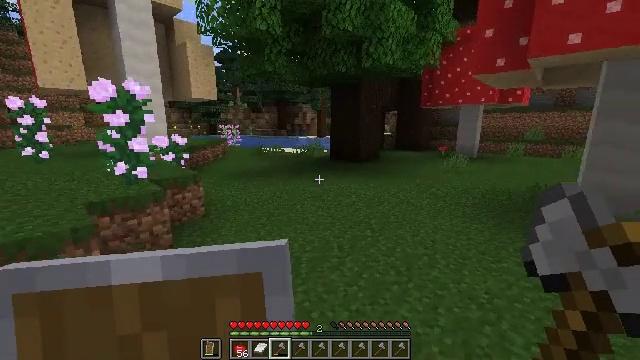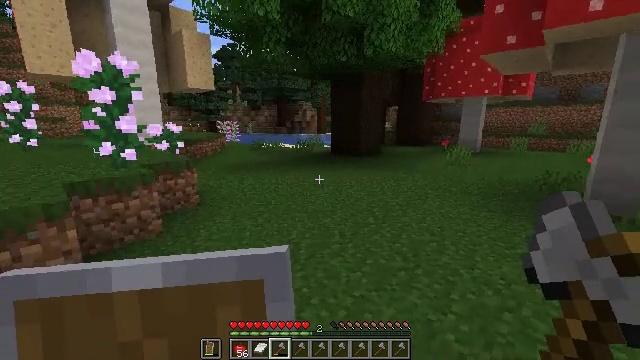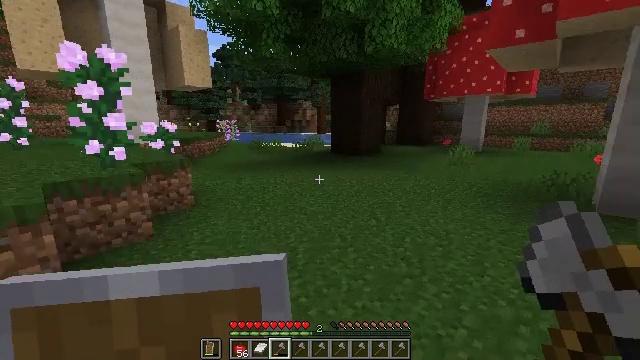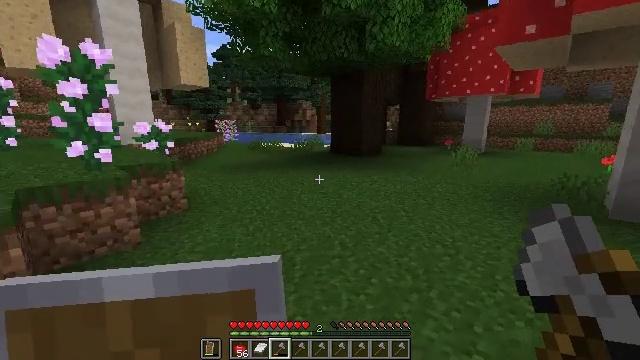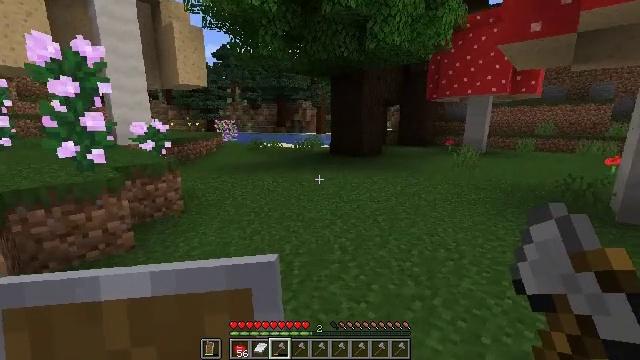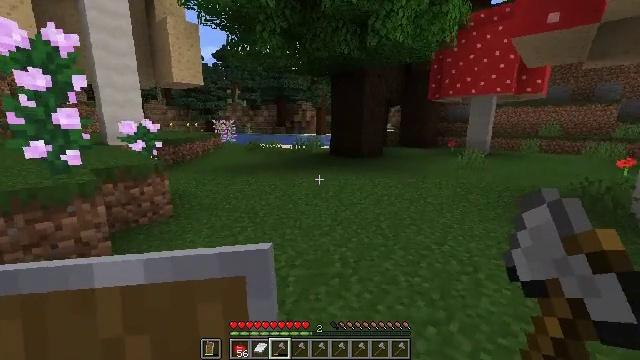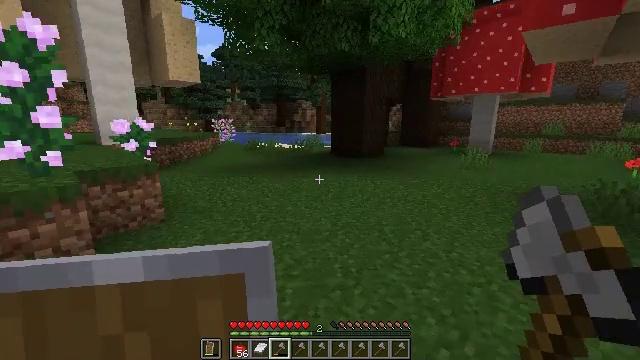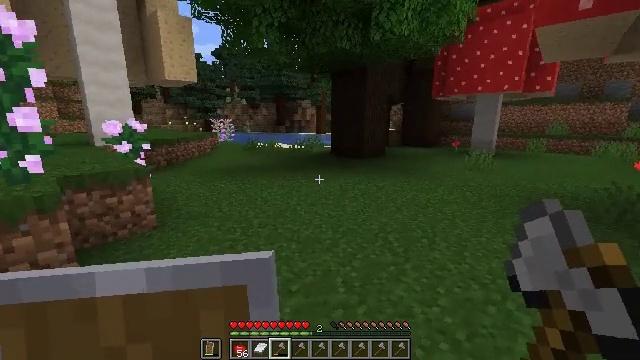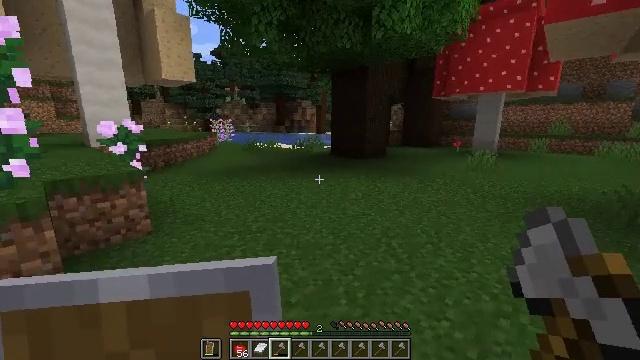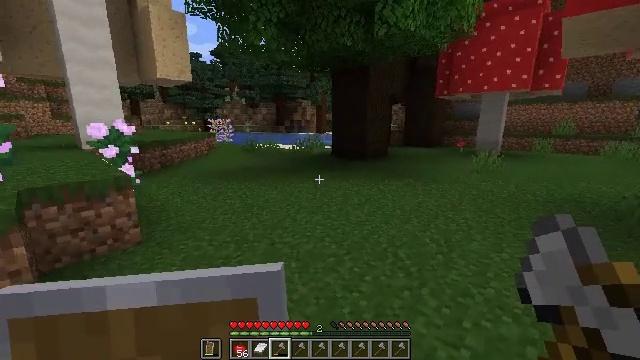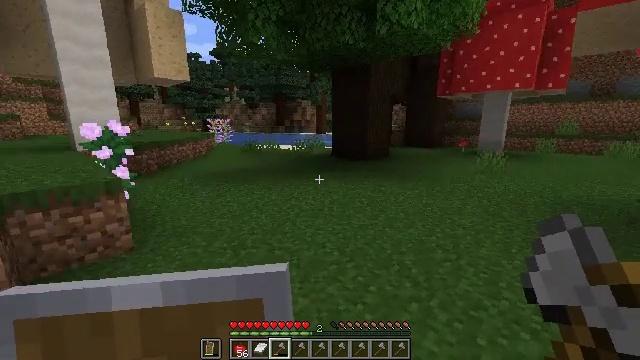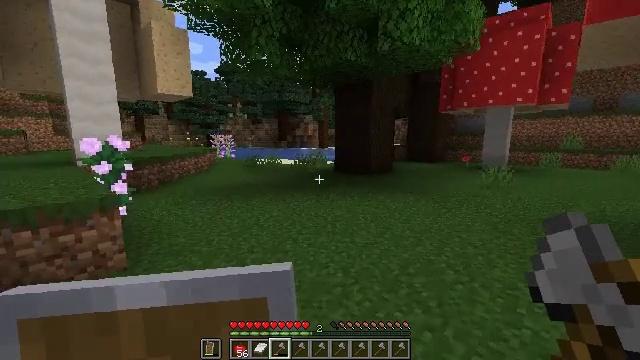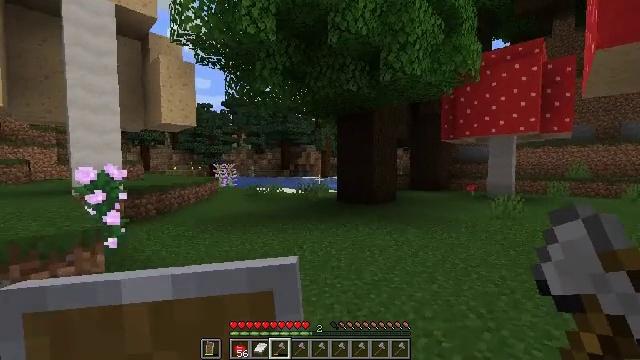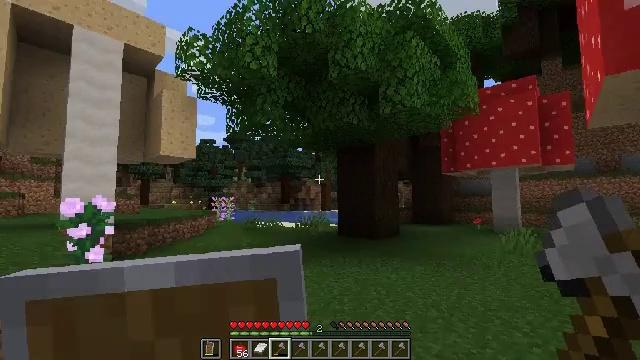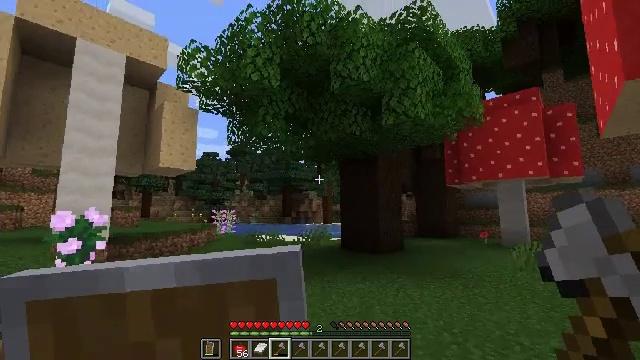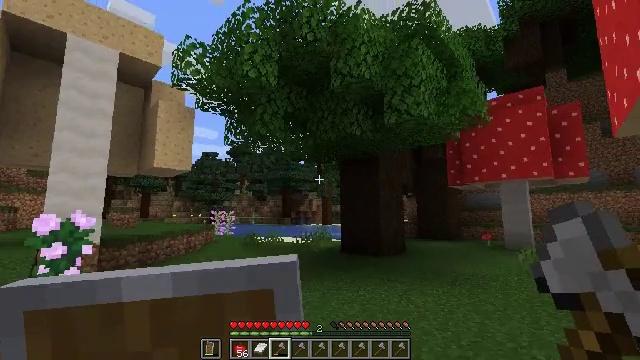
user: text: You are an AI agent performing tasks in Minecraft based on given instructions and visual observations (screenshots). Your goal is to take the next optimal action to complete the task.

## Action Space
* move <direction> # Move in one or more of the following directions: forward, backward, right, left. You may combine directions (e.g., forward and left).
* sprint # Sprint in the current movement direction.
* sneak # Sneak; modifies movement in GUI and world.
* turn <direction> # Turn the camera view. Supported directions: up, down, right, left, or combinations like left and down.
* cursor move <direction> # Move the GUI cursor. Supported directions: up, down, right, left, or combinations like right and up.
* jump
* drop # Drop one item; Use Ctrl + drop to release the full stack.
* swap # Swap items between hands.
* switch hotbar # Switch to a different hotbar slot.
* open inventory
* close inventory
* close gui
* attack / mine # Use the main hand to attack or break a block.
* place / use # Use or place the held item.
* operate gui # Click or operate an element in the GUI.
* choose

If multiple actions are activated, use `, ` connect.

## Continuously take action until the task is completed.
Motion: motion action
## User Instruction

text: Gather dark oak log for crafting.
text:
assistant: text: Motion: move forward
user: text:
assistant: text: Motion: move forward
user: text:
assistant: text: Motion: move forward
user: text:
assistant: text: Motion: move forward
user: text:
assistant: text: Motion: move forward
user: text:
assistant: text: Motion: move forward
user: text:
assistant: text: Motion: move forward
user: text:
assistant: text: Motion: move forward
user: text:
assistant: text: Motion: move forward
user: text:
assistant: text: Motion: move forward
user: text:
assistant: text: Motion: move forward, turn up
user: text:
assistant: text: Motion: move forward, turn up
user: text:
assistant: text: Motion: move forward, turn up
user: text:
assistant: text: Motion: move forward, turn up
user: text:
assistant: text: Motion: move forward
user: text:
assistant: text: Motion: move forward
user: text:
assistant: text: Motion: move forward
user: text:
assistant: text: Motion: move forward
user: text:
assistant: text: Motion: move forward
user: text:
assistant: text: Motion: move forward
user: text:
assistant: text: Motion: move forward
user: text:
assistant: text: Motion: move forward
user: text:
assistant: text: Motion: move forward
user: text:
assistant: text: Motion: move forward
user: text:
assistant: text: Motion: move forward
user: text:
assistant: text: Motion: move forward
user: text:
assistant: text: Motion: move forward
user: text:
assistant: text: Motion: move forward
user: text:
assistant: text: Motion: move forward
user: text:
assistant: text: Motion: move forward, turn right